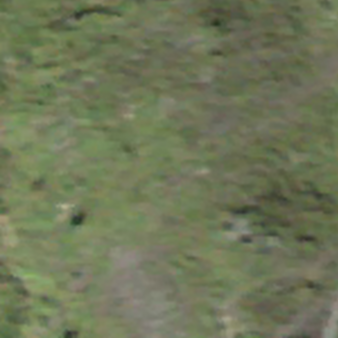
Label: other